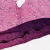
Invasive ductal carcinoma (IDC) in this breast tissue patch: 0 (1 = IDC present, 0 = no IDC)